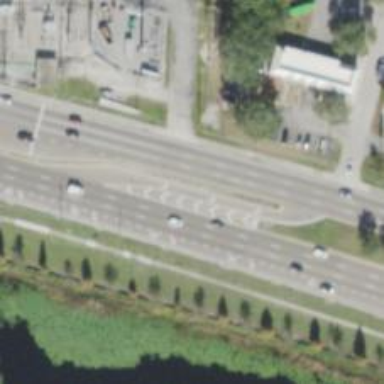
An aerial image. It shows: Asphalt road with primary link designation.